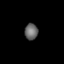
Tissue: prostate
Cell type: Endothelial cells
Senescence score: 0.3426
Nuclear area (px): 214
Mean DAPI intensity: 101.065